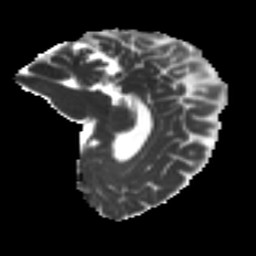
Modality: MD
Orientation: sagittal
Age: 55
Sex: female
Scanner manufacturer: ge
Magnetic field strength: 3 T
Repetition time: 7.8 s
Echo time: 0.0606 s